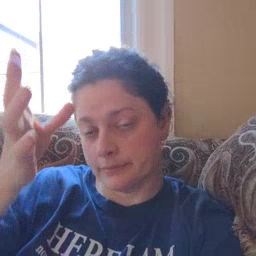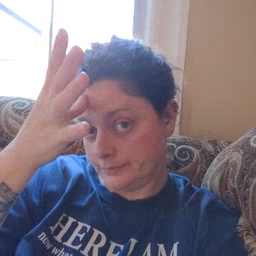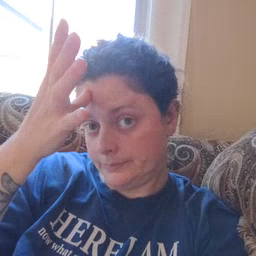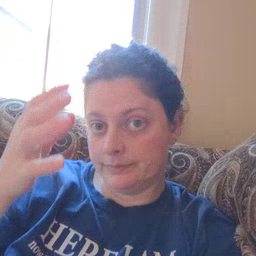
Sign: dad